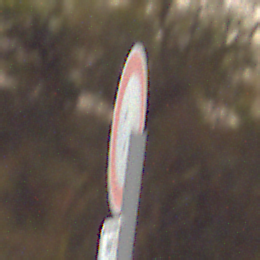
Verkehrszeichen: VerbotFahrzeugeAllerArt
Zusatzzeichen unten: BesondereFahrzeugeUndTransportgueter9
Umgebung: Outdoor, Nature
Tageszeit: Night
Wetter: Clear
Licht: Natural
Jahreszeit: NotSpecified
Kontrast: LowContrast